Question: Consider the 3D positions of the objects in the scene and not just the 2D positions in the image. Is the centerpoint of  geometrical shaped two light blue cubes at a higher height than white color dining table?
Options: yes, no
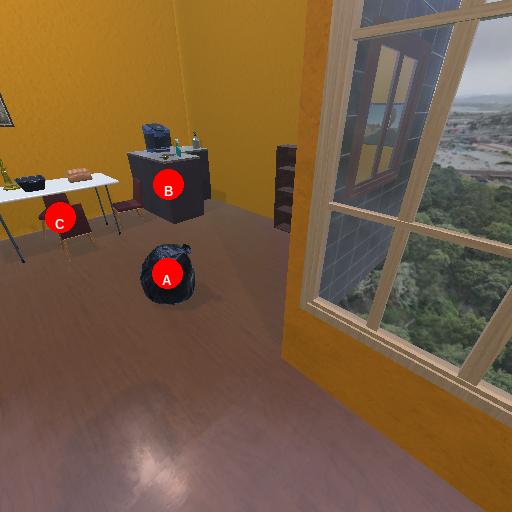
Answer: yes